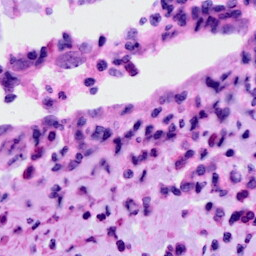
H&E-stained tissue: Cervix